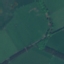
Label: Pasture